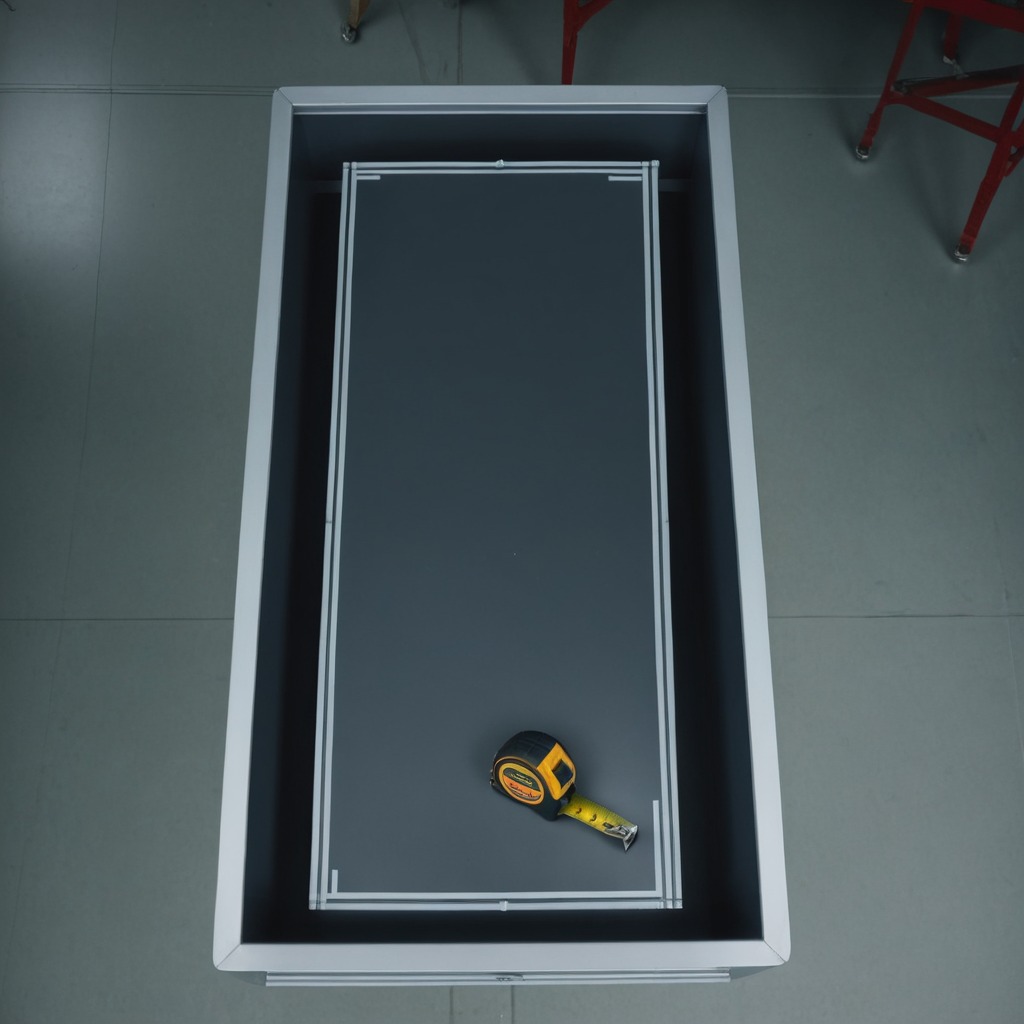
A measuring tape is lying on the toolbox surface in the airplane hangar workshop.